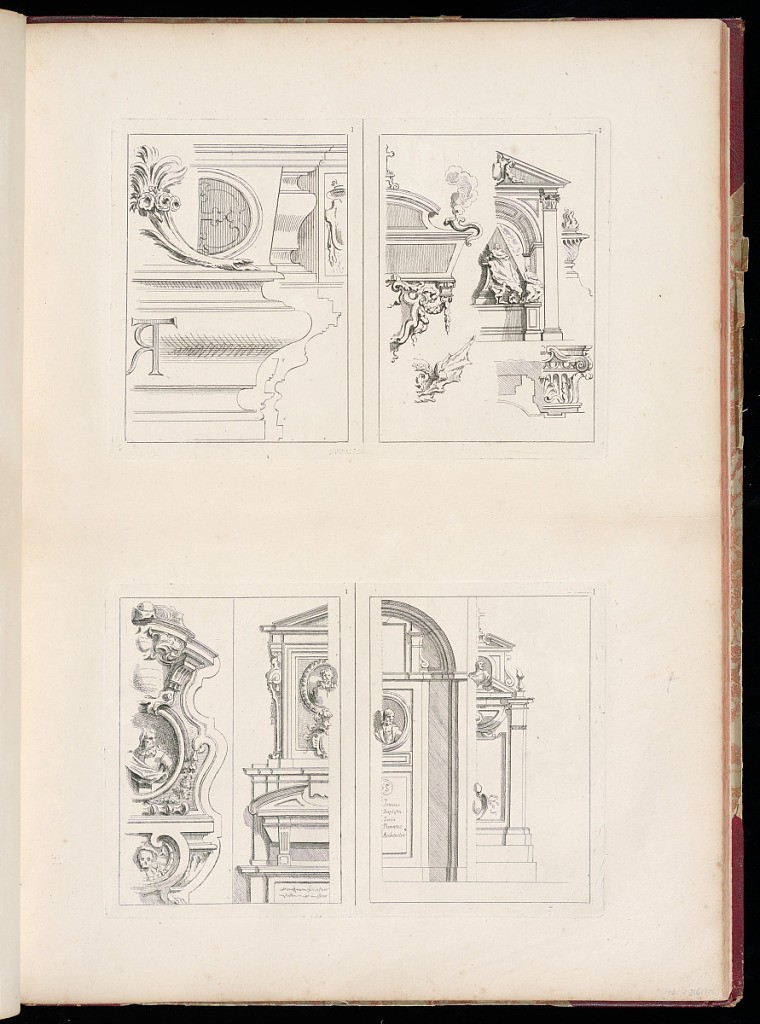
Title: Designs After Architecture Fragments
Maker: Gilles-Marie Oppenord, French, 1672–1742
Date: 1749-1761
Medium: Etching and engraving on laid paper
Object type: Bound print
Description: Page printed with two plates (each divided into two) depicting architecture fragments, including pediments, cornice profiles, niches, and aedicules. The plates are numbered but not signed.